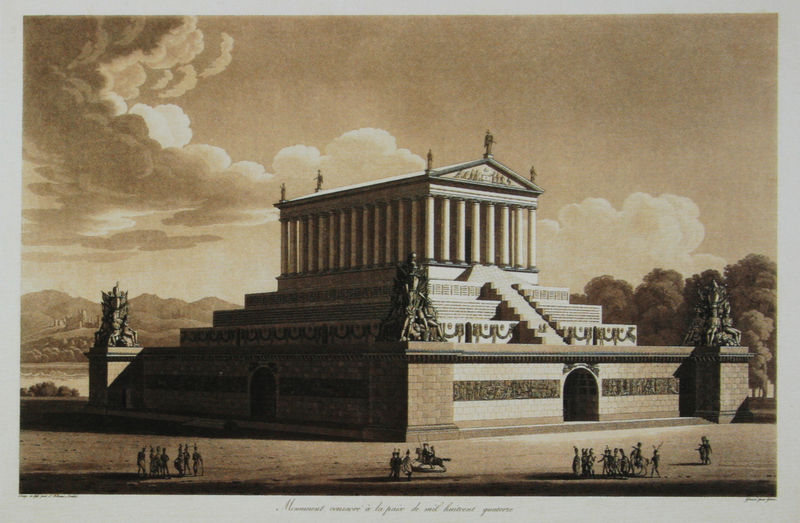
Titel: Entwurf für eine klassizistische Tempelanlage als Friedensdenkmal
Künstler: Baron Antoine Jean Gros
Standort: Münster
Institution: LWL-Landesmuseum für Kunst und Kulturgeschichte
Schlagwörter: berg, himmel, schatten, wasser, wolken, bäume, dreieck, landschaft, menschen, braun, licht, marmor, schwarz, skizze, säule, säulen, weiss, zeichnung, dach, gebäude, wolke, leute, architektur, sockel, stein, hügel, busch, klassizismus, personen, wald, pferd, pferde, reiter, skulptur, statue, deutschland, schrift, ansicht, bogen, fassade, berge, giebel, mauer, graphik, monochrom, platz, sepia, figuren, rundbogen, staffage, treppe, treppen, soldaten, aufgang, stufen, plastik, podest, monumental, tor, halle, eingang, tusche, arkade, antike, burg, münchen, denkmal, mauerwerk, druck, druckgraphik, stich, entwurf, sonnig, architrav, rom, girlanden, fries, dreiecksgiebel, portal, skulpturen, statuen, grab, antik, götter, zeus, griechisch, griechenland, historismus, tempel, postkarte, klassik, athene, erhöhung, athen, akropolis, klenze, schinkel, tympanon, gesamtansicht, metopen, postamente, walhalla, stele, akroterion, regensburg, stafage, prominenz, donau, gieben, aufagng, firdrich, schibkel, tepel, treppent, antikes gebäude, marmpr, athea, arthen